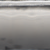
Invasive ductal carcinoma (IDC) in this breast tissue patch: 0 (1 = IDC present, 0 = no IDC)